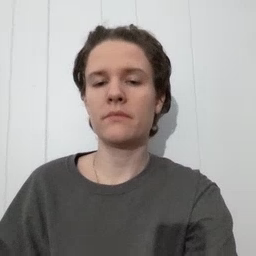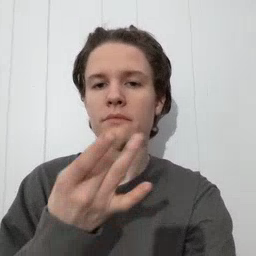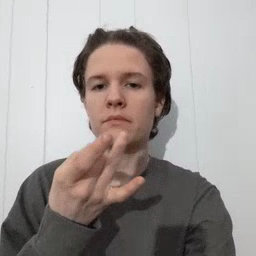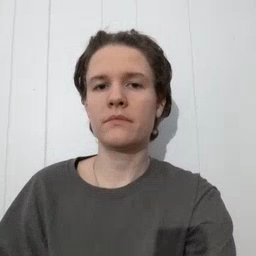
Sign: snack